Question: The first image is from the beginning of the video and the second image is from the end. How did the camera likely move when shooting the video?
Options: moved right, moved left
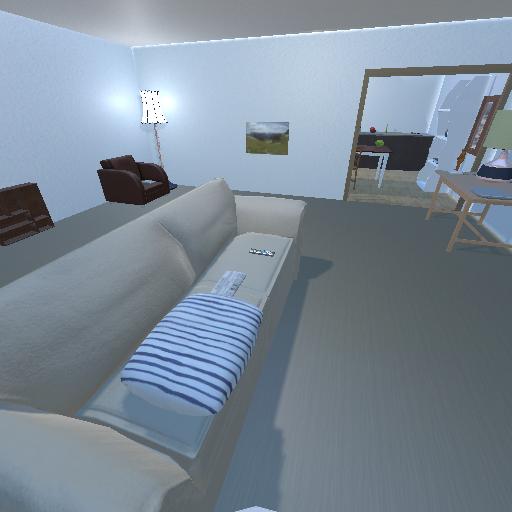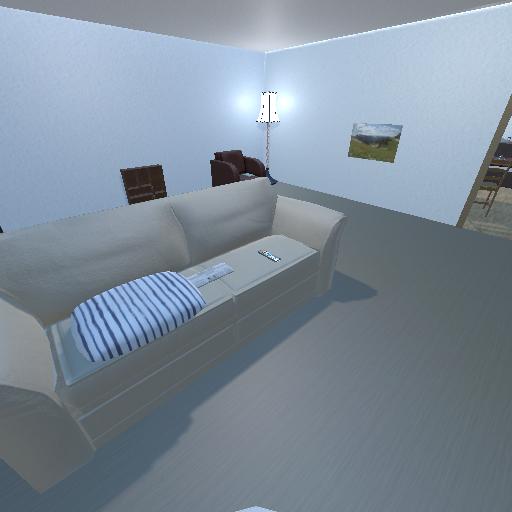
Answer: moved right